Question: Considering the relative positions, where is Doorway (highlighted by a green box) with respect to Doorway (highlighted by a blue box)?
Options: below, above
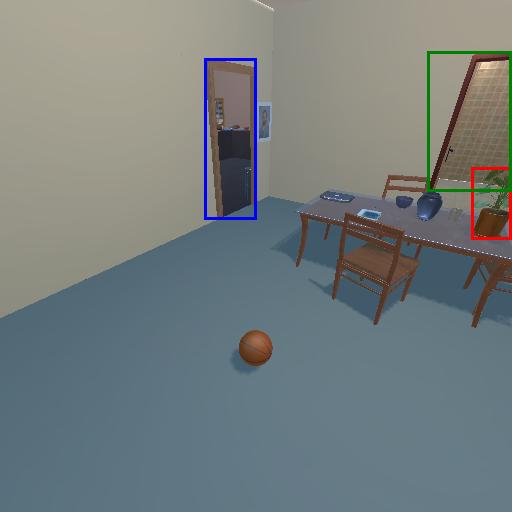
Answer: below